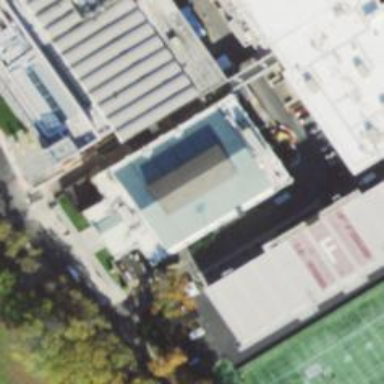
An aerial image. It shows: University building.